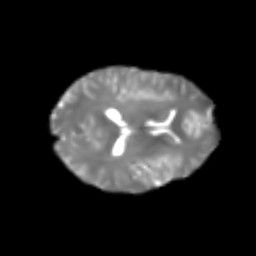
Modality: T2w
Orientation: axial
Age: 23
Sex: male
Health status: healthy